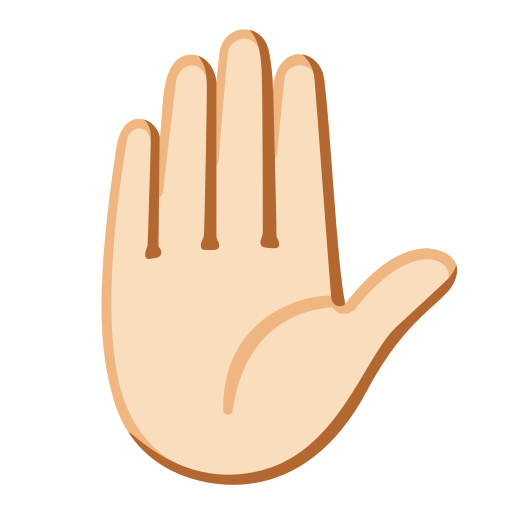
Emoji: ✋🏻